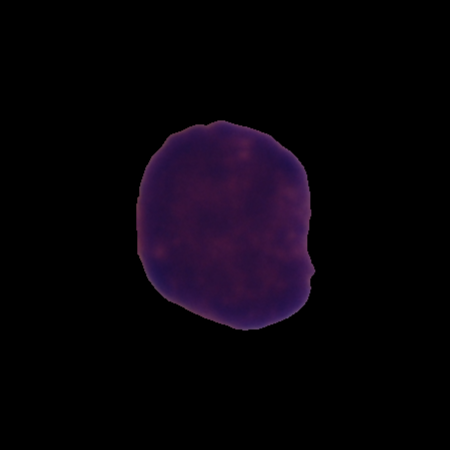
Label: cancer